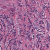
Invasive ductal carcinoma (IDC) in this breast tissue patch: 1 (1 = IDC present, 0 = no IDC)